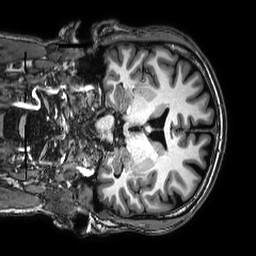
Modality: T1w
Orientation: coronal
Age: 44
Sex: male
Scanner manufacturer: philips
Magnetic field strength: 3 T
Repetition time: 0.008115 s
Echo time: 0.003711 s